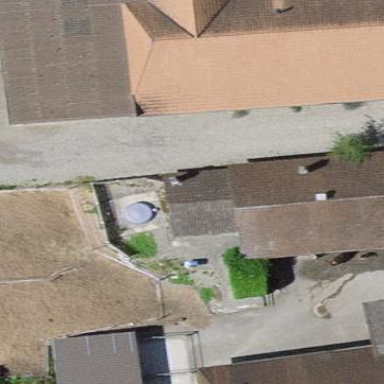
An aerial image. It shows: Rural barn.